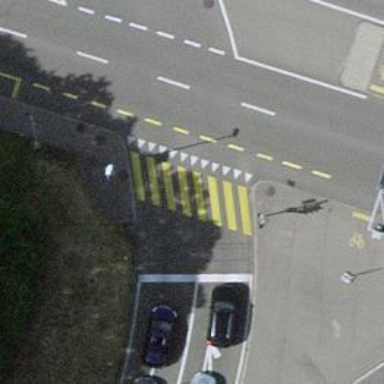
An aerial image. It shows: Road crossing with traffic signals.